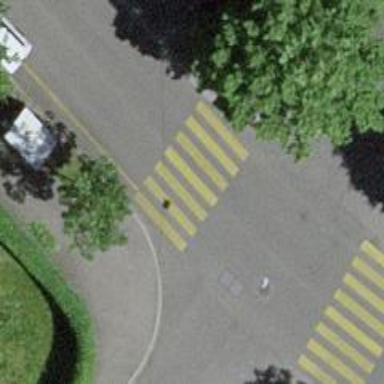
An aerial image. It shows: Uncontrolled zebra crossing on the road.